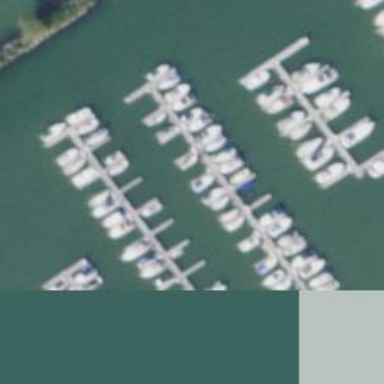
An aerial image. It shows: Marina on leisure land.